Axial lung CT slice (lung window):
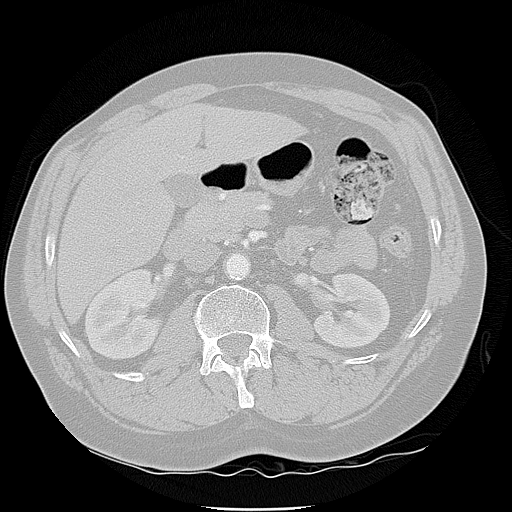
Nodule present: no